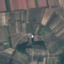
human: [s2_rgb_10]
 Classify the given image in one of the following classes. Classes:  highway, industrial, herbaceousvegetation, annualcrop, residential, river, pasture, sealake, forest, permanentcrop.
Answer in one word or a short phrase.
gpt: PermanentCrop